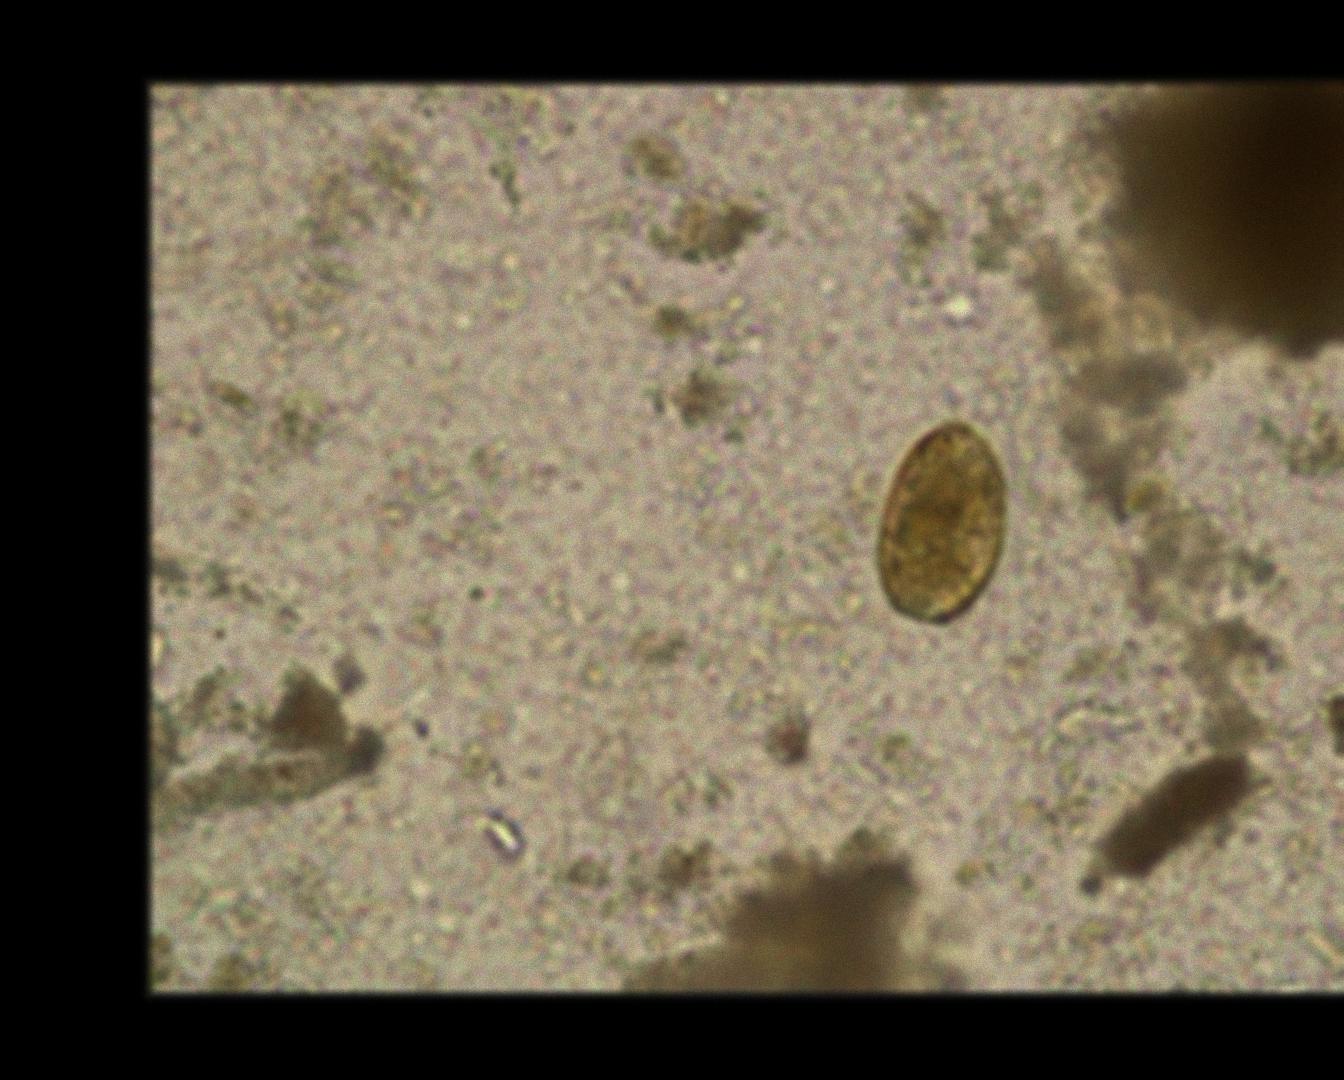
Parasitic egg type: Paragonimus spp